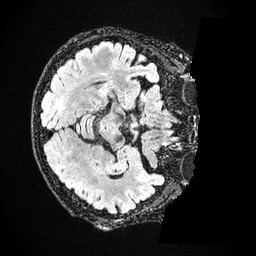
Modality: FLAIR
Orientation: axial
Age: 59
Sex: female
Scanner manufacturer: ge
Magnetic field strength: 3 T
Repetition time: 4.802 s
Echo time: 0.117 s